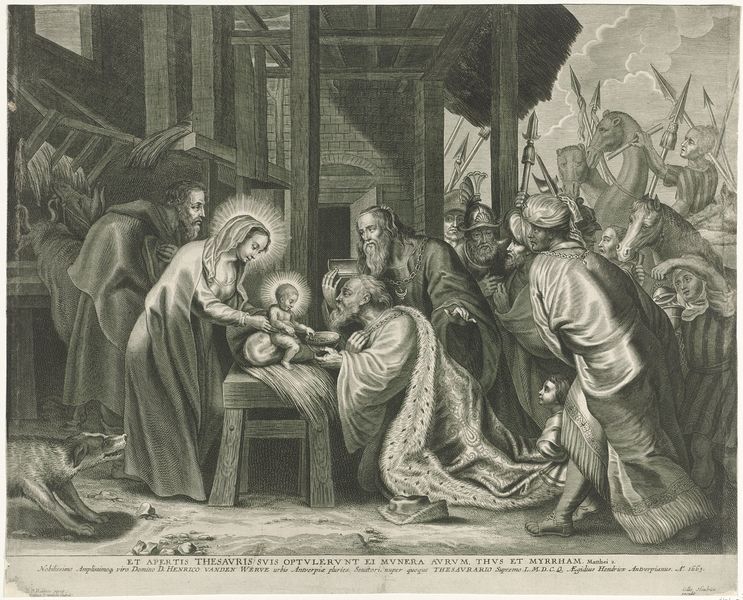
Titel: Aanbidding der koningen
Künstler: Adriaen Lommelin
Standort: Amsterdam
Institution: Rijksmuseum
Schlagwörter: gruppe, mann, menschen, frau, schwarz, stroh, weiss, hund, bart, hermelin, pelz, mantel, gewänder, kind, mutter, blatt, pferd, pferde, reiter, schrift, heu, baby, besucher, lanze, junge, radierung, stich, seite, text, knien, beten, heiligenschein, nimbus, christus, jesus, knieen, schwart, stall, lanzen, könige, heilige, anbeten, heilig, maria, madonna, anbetung, jesu, ochse, turban, hirten, josef, joseph, krippe, säugling, latein, lateinisch, geschenke, verehren, gaben, christuskind, ehren, nien, könnige